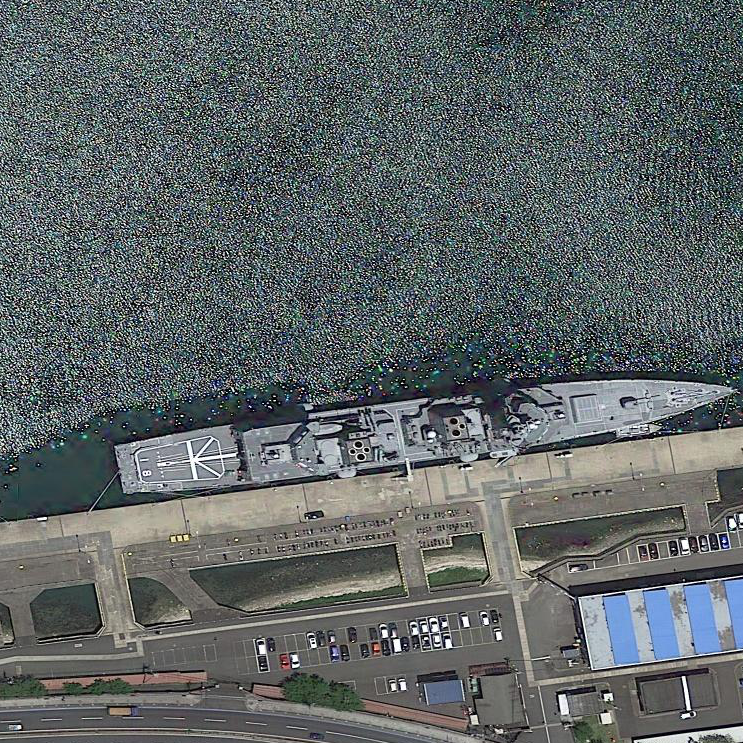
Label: Akizuki-class_destroyer